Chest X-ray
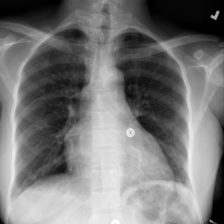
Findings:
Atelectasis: negative
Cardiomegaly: negative
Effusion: negative
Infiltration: negative
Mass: negative
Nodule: negative
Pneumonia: negative
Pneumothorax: negative
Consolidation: negative
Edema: negative
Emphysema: negative
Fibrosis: negative
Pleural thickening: negative
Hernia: negative